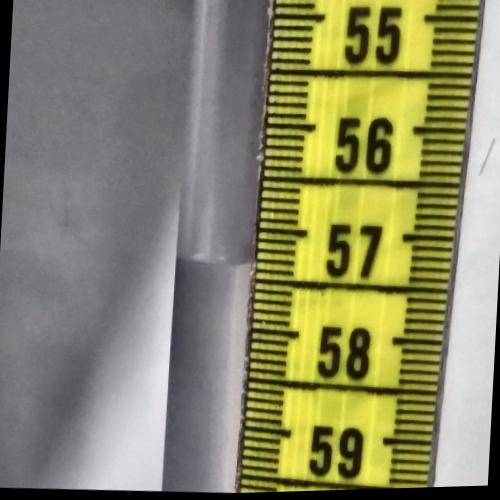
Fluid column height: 57.3 cm